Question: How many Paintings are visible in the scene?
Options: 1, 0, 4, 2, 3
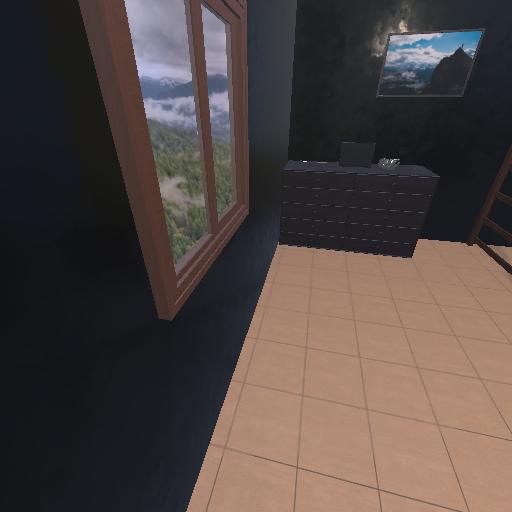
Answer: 1